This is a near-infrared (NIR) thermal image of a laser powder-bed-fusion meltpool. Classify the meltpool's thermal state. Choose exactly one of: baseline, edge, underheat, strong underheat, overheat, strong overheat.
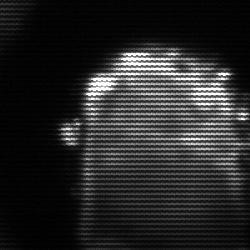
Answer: baseline